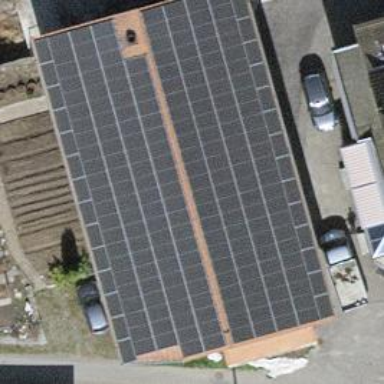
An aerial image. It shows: Solar power generator utilizing photovoltaic technology with solar photovoltaic panels.